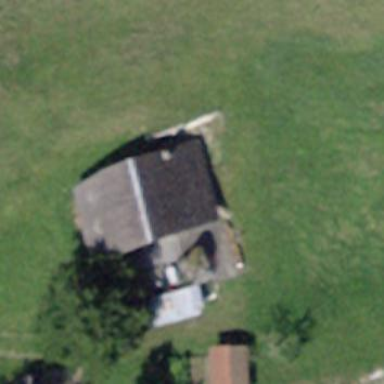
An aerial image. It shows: Rural barn.